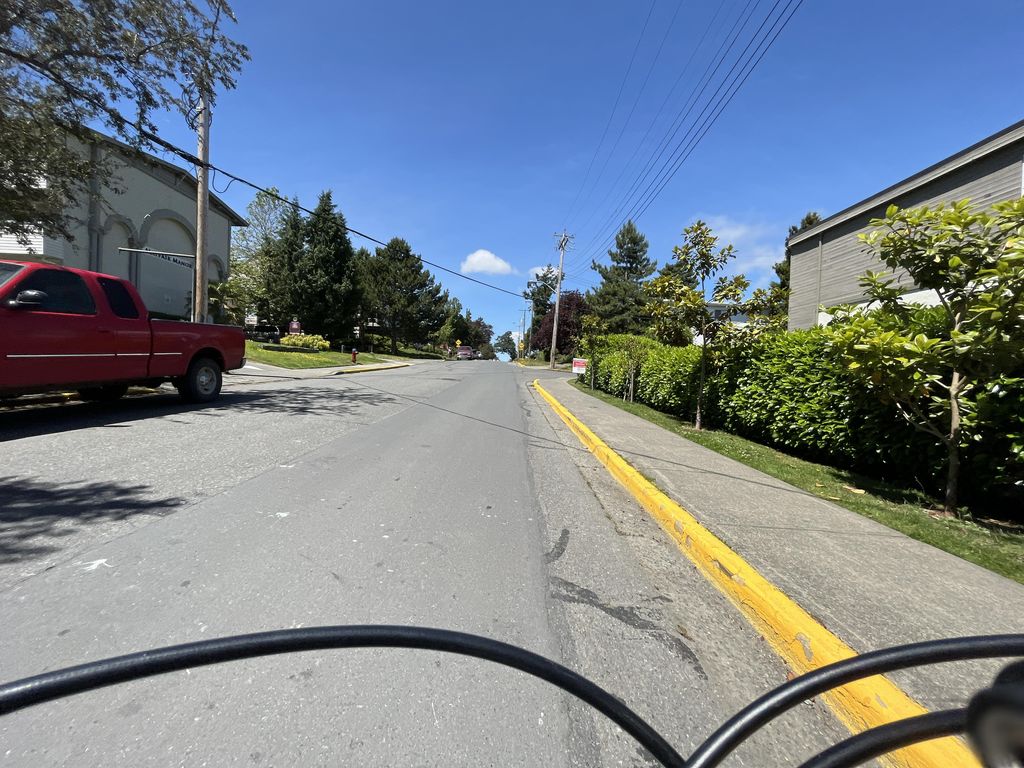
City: victoria